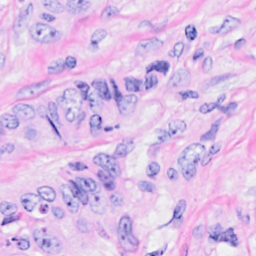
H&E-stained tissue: Breast